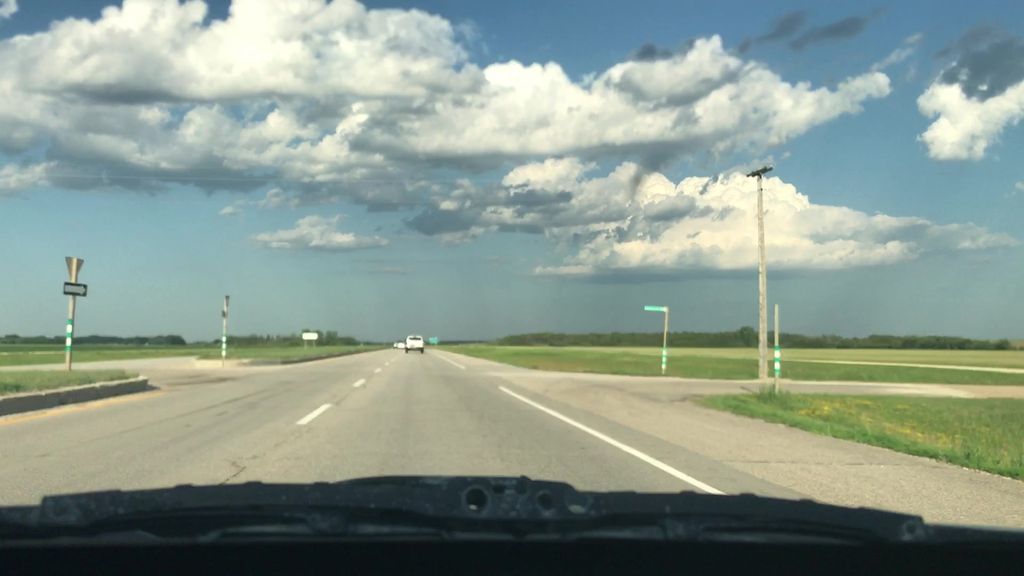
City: winnipeg